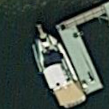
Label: Civil_yacht